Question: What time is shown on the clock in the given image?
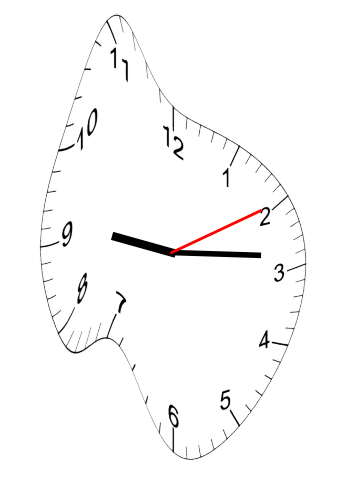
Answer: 09:14:10